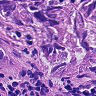
Metastatic tissue present: yes